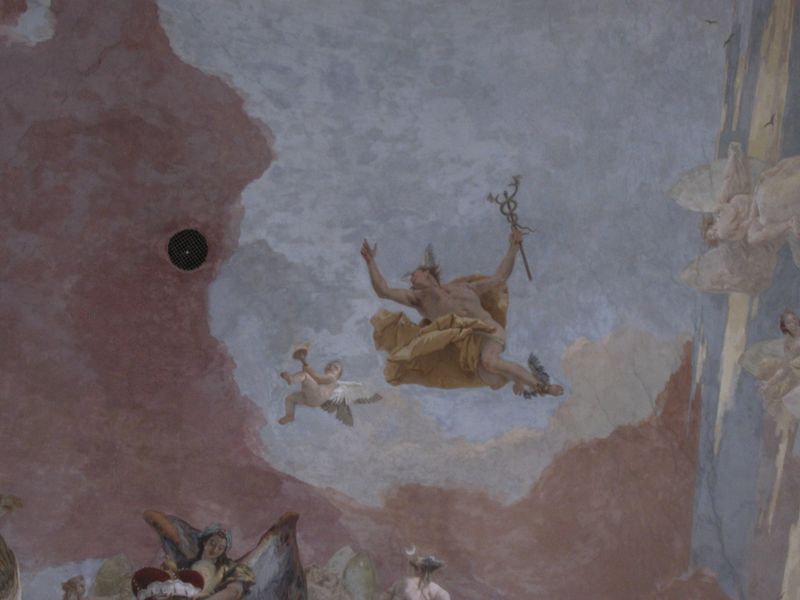
Titel: Treppenhaus der Residenz zu Würzburg
Künstler: Balthasar Neumann
Standort: Würzburg, Residenz (EU - D - B)
Schlagwörter: blau, flügel, himmel, wolken, weiss, rot, tuch, wolke, barock, gewand, gold, decke, rokoko, rosa, fliegen, engel, putte, putto, stab, flug, balu, fresko, hermes, merkur, amor, fresco, deckenmalerei, caduceus, flügelschuh, klangloch, äskalup